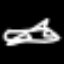
Label: airplane